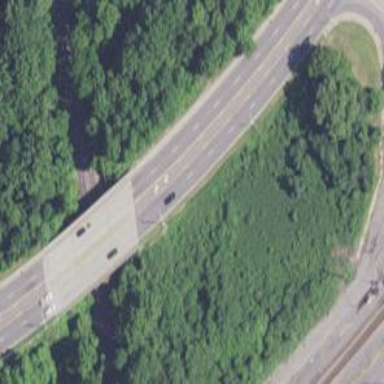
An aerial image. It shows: Secondary road crossing bridge.